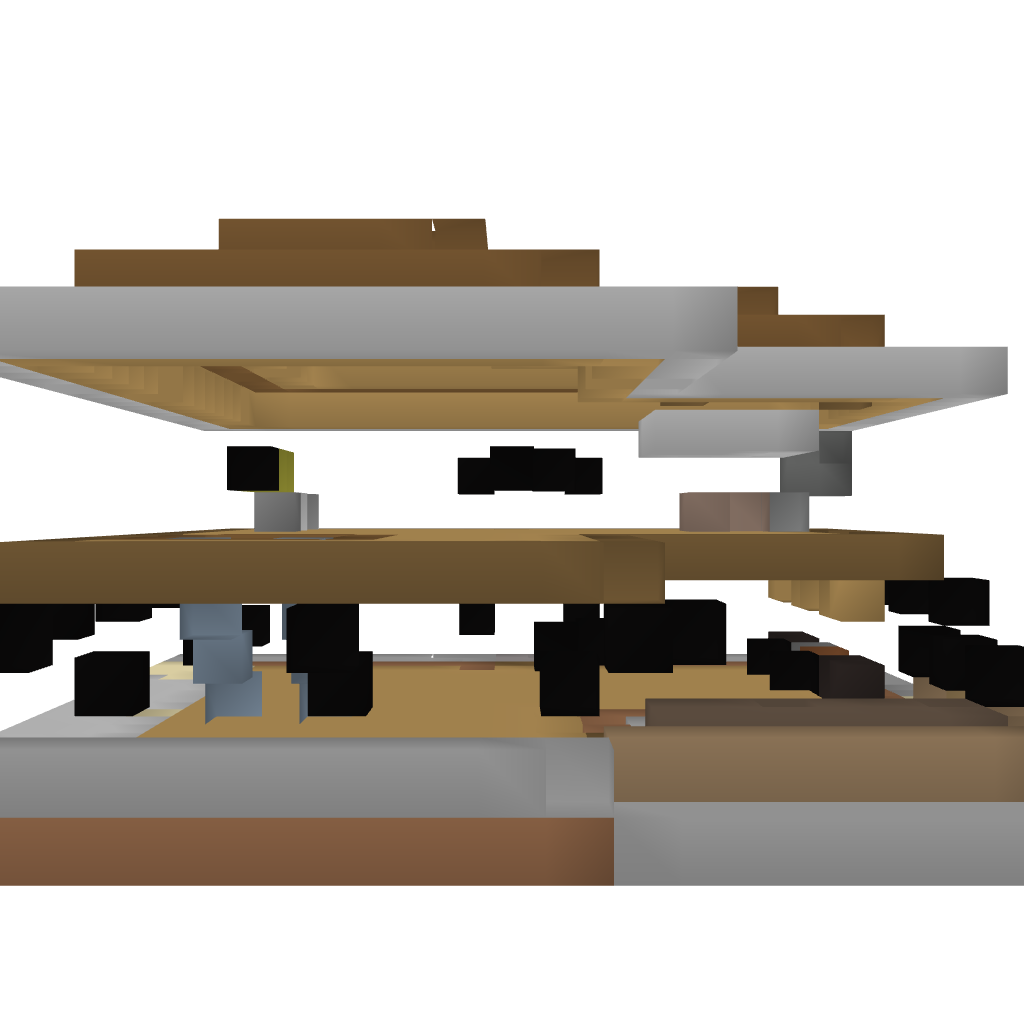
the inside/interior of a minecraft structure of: Dark wood house